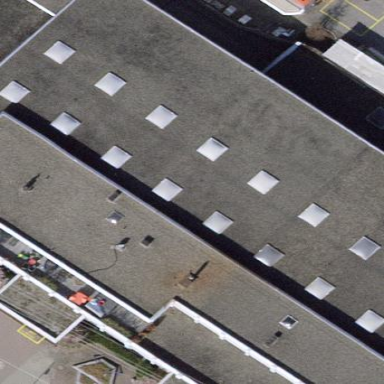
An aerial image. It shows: Industrial building.